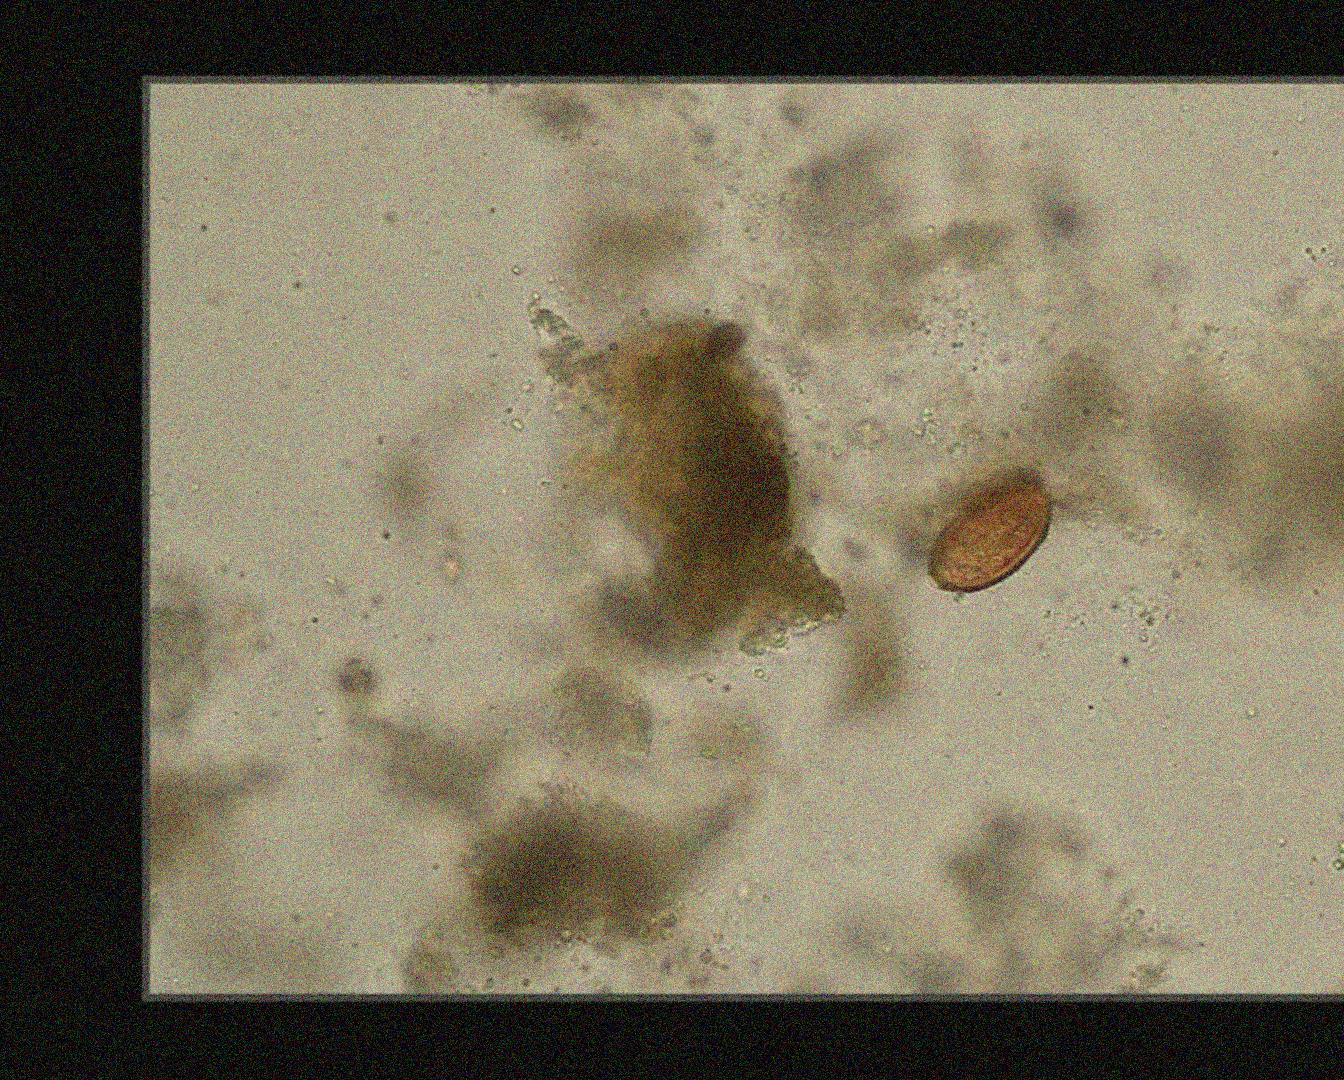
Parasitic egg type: Trichuris trichiura